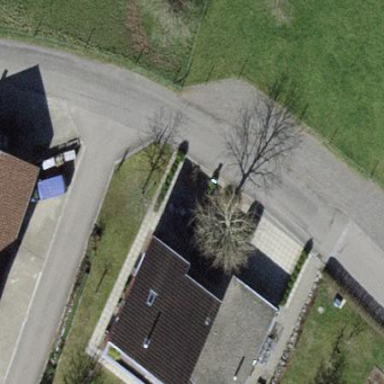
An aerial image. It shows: Detached building with skillion roof shape.